Question: Its a very simple code. But what I don't understand, When the 'Blocksize' is 8byte, Cipher size is 16bytes, why? I am expecting it to be same as the 'Blocksize'. From simple thinking, I give 64bits as plaintext and expect to have 64bits as cipher. And I really don't see any reason to do any padding here. It seems that after every 8bytes('Blocksize') the Cipher becomes 8bytes more. 16bytes Block becomes 24bytes Cipher etc. Why is it like this? I really want to know.
And just for curiosity, is there any possibility/way to have 8bytes Cipher from 8bytes Block?
(only encryption part)
'''
static void Main(string[] args)
{
Console.WriteLine("Enter Plain Text: ");
string original =Console.ReadLine();
TripleDESCryptoServiceProvider myTripleDES = new TripleDESCryptoServiceProvider();
byte[] encrypted = EncryptStringToBytes(original,myTripleDES.Key, myTripleDES.IV);
string encrypt = Convert.ToBase64String(encrypted);
string decrypted = DecryptStringFromBytes(encrypted,myTripleDES.Key, myTripleDES.IV);
Console.WriteLine("encryted: " +encrypt);
Console.WriteLine("decrypted: " +decrypted);
Console.ReadLine();
}
static byte[] EncryptStringToBytes(string plainText, byte[] Key, byte[] IV)
{
byte [] data= Encoding.UTF8.GetBytes(plainText);
Console.WriteLine("The Block length: " +data.Length);
TripleDESCryptoServiceProvider tdsAlg = new TripleDESCryptoServiceProvider();
tdsAlg.BlockSize = 64;
tdsAlg.KeySize = 128;
tdsAlg.Key = Key;
tdsAlg.IV = IV;
ICryptoTransform encryptor = tdsAlg.CreateEncryptor(tdsAlg.Key, tdsAlg.IV);
byte[] encrypted = encryptor.TransformFinalBlock(data, 0, data.Length);
Console.WriteLine("The Cipher length: " + encrypted.Length);
return encrypted;
}
'''

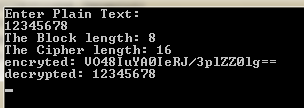
Answer: The default padding mode for 'TripleDESCryptoServiceProvider' in .NET is PKCS7. PKCS7 padding mode adds as many bytes as needed to fill the block, but always at least one byte(!). This means that if your data ends in a block boundary, another block needs to be added that consists solely of padding bytes.
You can avoid this by explicitly setting:
'''
tdsAlg.Padding = PaddingMode.None;
'''
You will set that now your cipher length will be 8 bytes as expected.
As for the reason why padding is needed even though your data matches the block size:
Imagine that your data ends with bytes that look like valid padding bytes. In this case the decryptor of your message would assume that these are in fact padding bytes and your message would be shorten. To avoid this, there is at least one padding byte added in all cases. The padding bytes in PKCS7 actually state the number of bytes in the padding. So if the padded message ends in 0x07 it means 7 padding bytes were used and they can be removed when decoding the message.